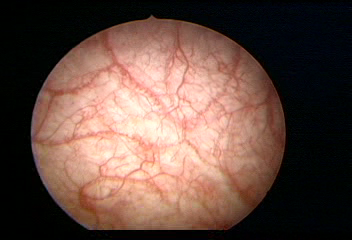
Modality: WLC
Class: Normal mucosa
Bladder cancer association: No